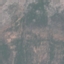
Label: HerbaceousVegetation